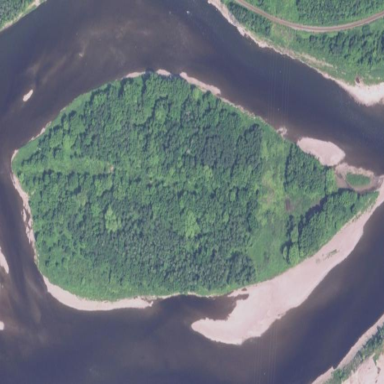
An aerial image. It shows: Islet.